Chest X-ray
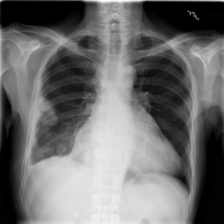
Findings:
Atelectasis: negative
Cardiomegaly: positive
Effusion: positive
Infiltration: negative
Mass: positive
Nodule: positive
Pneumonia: negative
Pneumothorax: negative
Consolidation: negative
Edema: negative
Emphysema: negative
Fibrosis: negative
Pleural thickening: negative
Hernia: negative